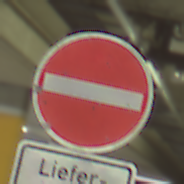
Verkehrszeichen: VerbotDerEinfahrt
Zusatzzeichen unten: BesondereFahrzeugeUndTransportgueter5
Umgebung: Indoor, Special
Tageszeit: NotSpecified
Wetter: NotSpecified
Licht: Artificial
Jahreszeit: NotSpecified
Kontrast: HighContrast